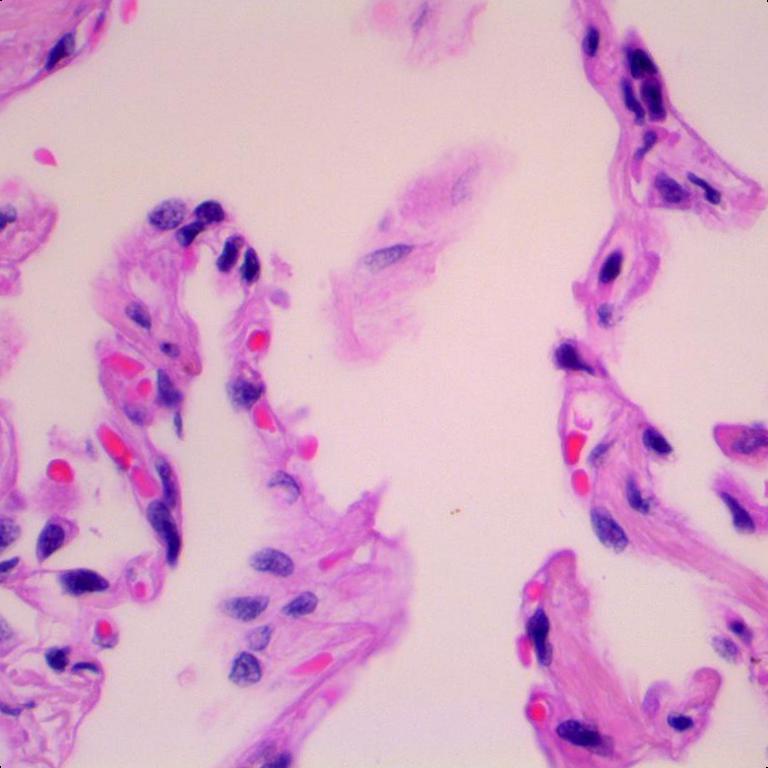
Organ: lung
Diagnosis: benign